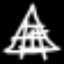
Label: The Eiffel Tower